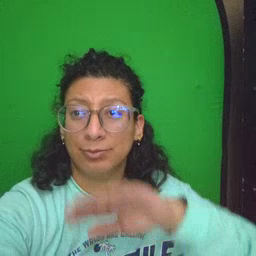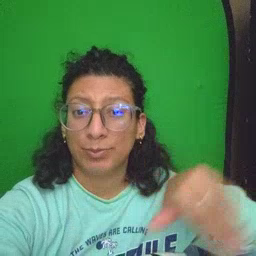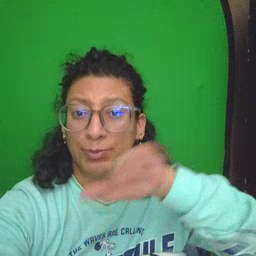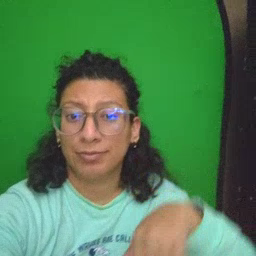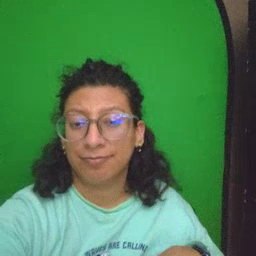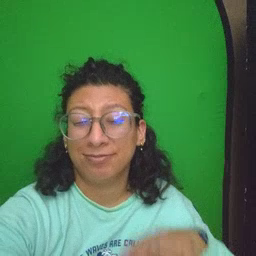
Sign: pool